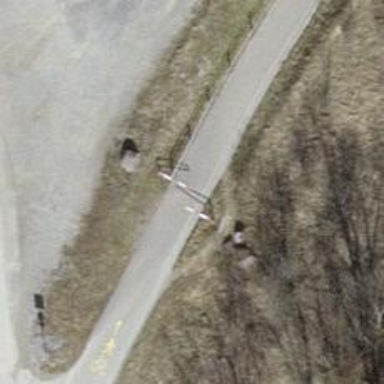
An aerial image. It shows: Cycle barrier.